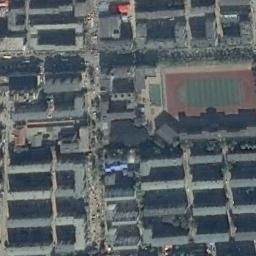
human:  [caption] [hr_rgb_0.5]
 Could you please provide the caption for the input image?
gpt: Track and field are built in the middle of residential area .

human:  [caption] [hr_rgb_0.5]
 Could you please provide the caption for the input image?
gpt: The ground track field is surrounded by lots of buildings arranged neatly .

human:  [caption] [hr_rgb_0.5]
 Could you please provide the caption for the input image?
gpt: There are numerous buildings near the ground track field .

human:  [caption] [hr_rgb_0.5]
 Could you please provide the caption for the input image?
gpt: There is a straight road beside the track and field .

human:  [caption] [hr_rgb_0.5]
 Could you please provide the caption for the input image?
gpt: There are many buildings around the ground track field with a red track .